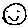
Label: smiley face